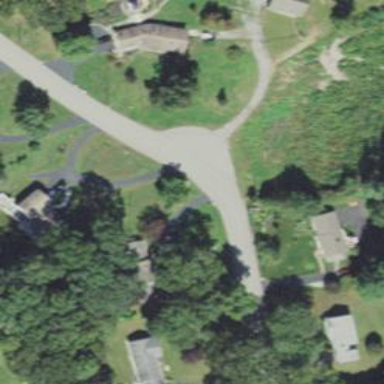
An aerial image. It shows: Turning circle on the road.